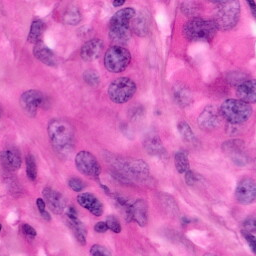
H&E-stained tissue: Pancreatic